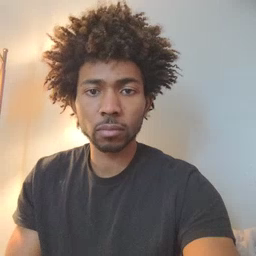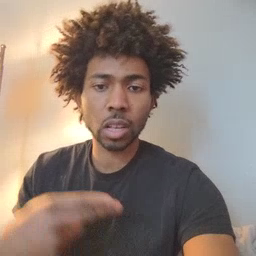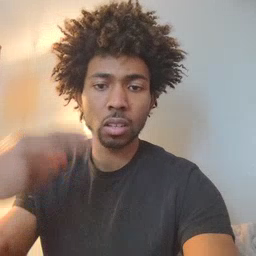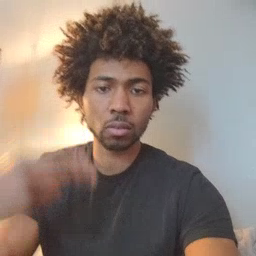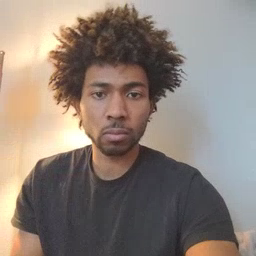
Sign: high